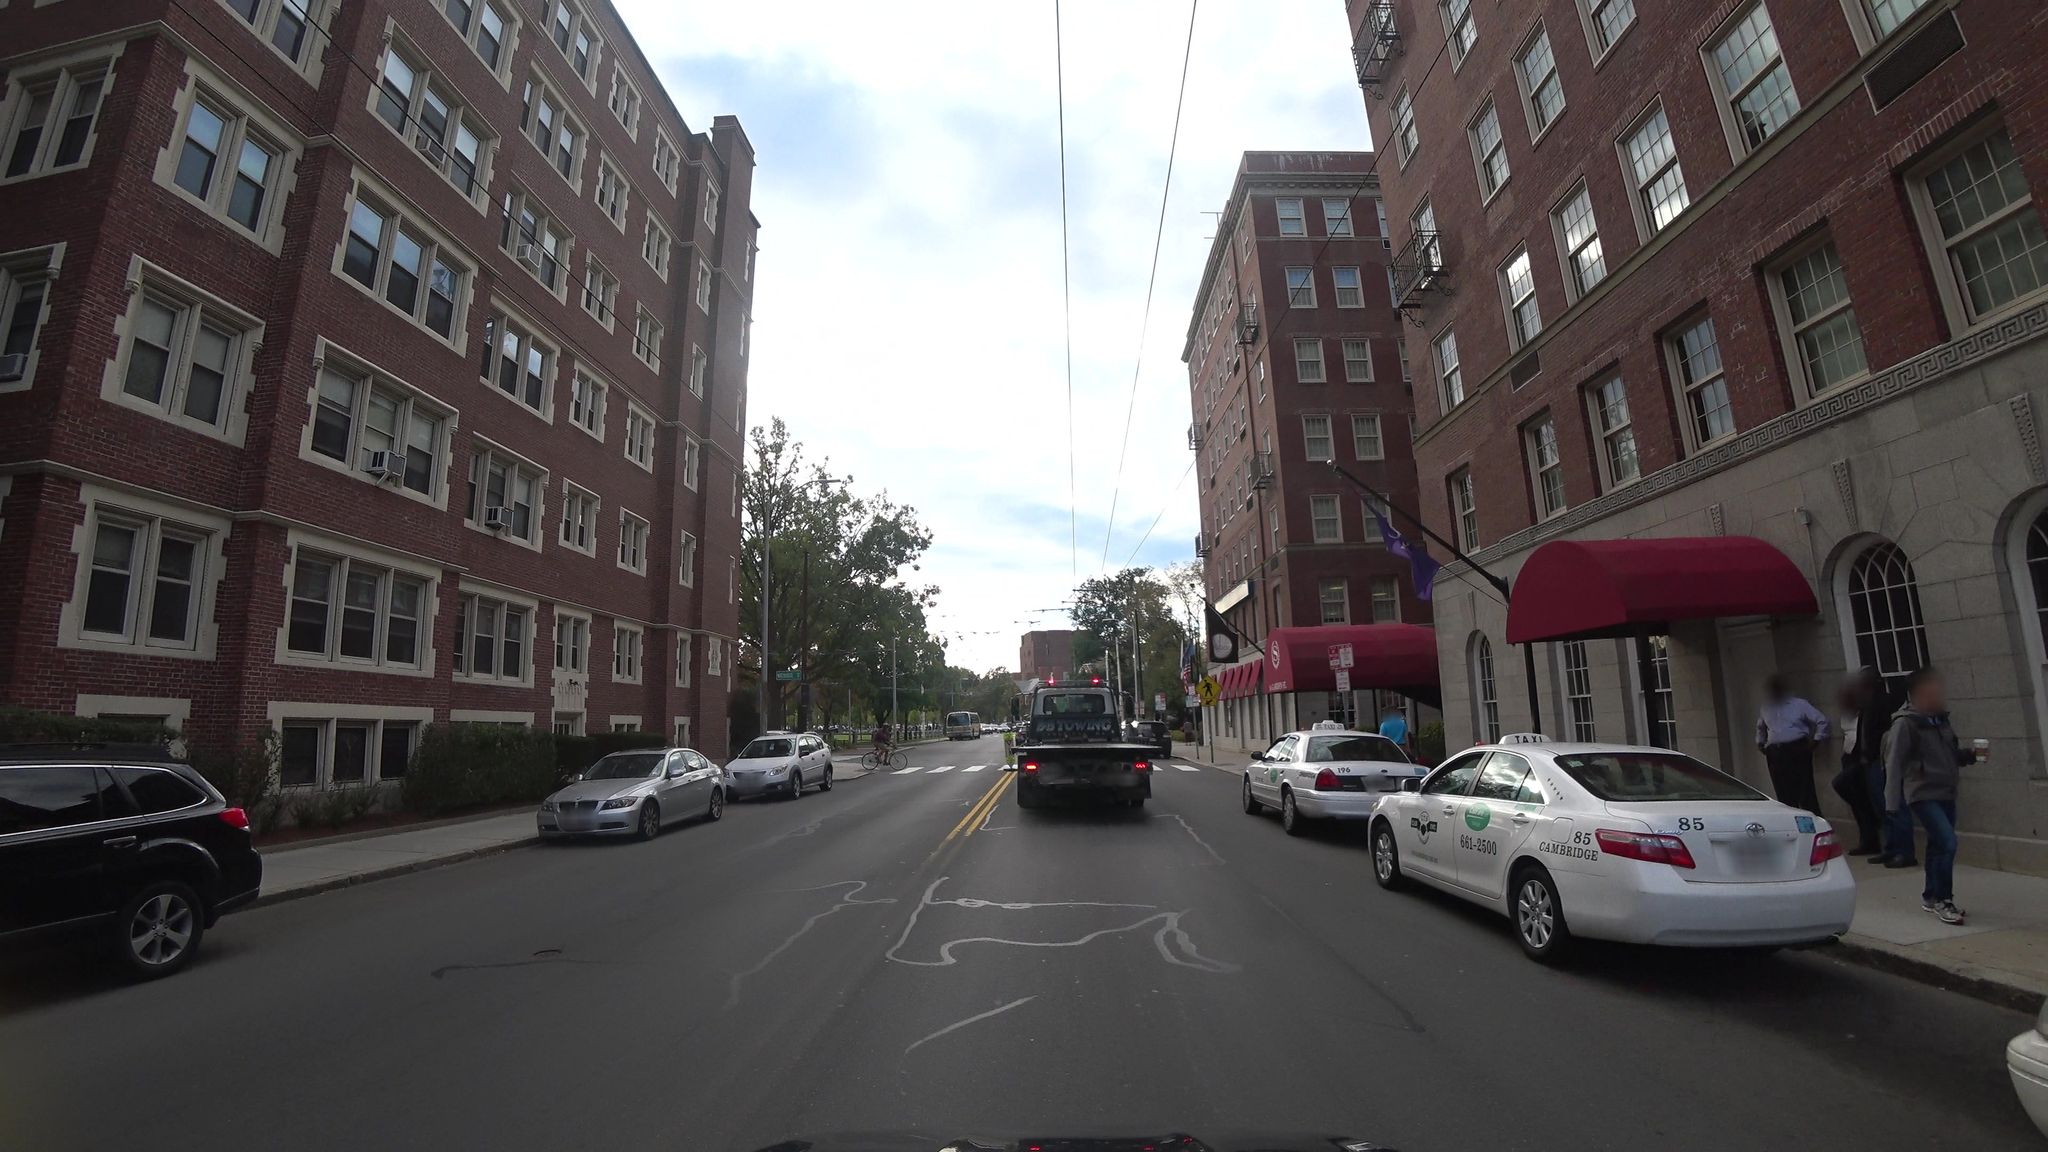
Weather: cloudy
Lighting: day
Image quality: good
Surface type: driving surface
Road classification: tertiary
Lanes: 2
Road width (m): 18.0
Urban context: urban centre
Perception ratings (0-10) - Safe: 8.04, Lively: 8.62, Beautiful: 7.32, Boring: 1.76, Depressing: 1.35, Wealthy: 4.02